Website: macys
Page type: cart
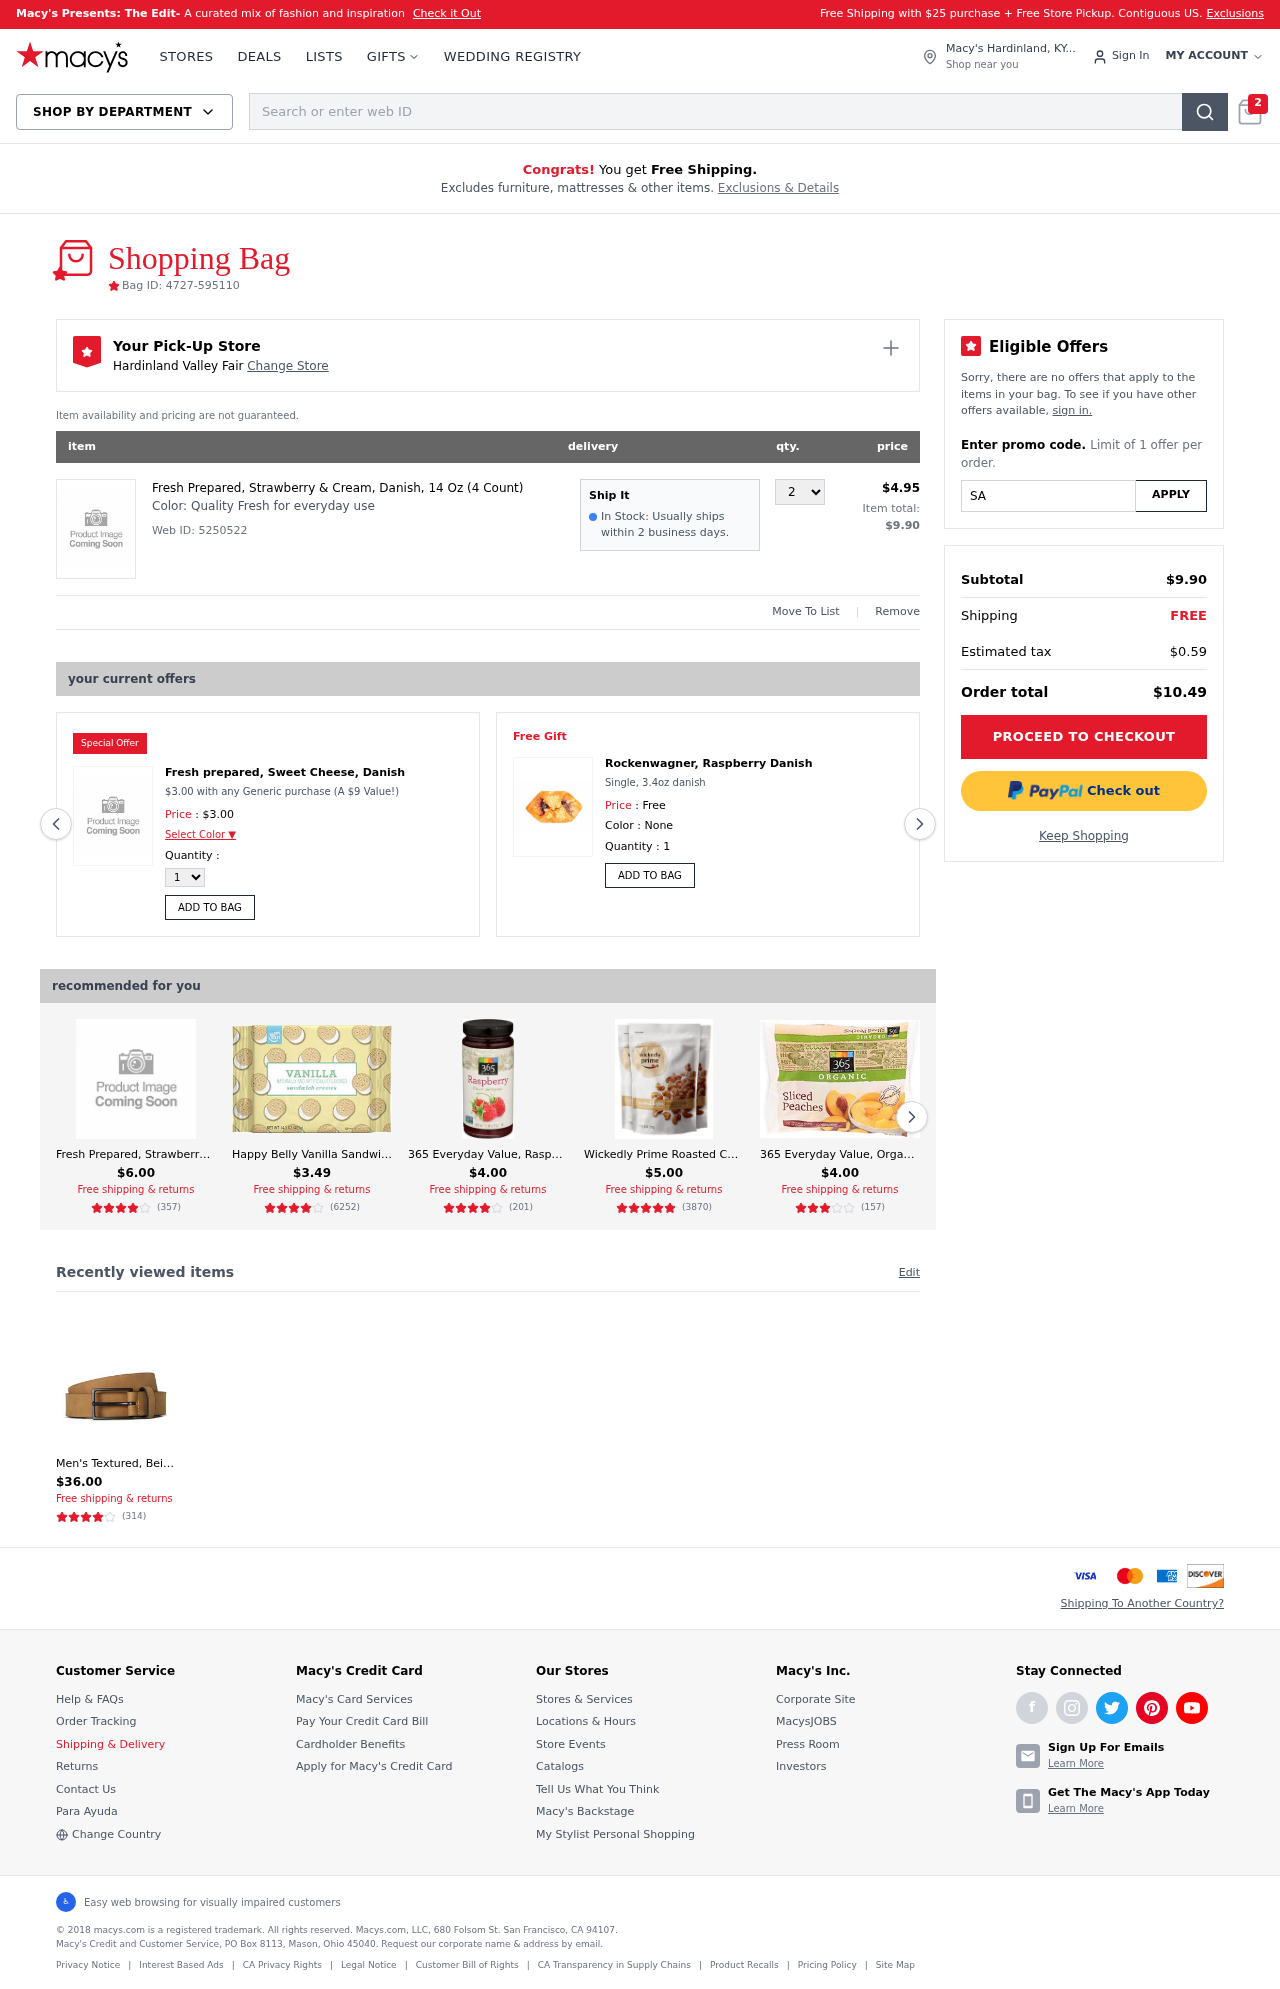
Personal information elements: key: PII_CITY
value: Hardinland Valley Fair Change Store
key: PII_CITY_STATE
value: Hardinland, KY
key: PII_PROMO_CODE
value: SAVE72
Product elements: key: PRODUCT1_DESC
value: Quality Fresh for everyday use
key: PRODUCT1_NAME
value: Fresh Prepared, Strawberry & Cream, Danish, 14 Oz (4 Count)
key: PRODUCT1_PRICE
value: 4.95
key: PRODUCT1_QUANTITY
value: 2
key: PRODUCT2_NAME
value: Fresh prepared, Sweet Cheese, Danish
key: PRODUCT2_PRICE
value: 3
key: PRODUCT3_DESC
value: Single, 3.4oz danish
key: PRODUCT3_NAME
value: Rockenwagner, Raspberry Danish
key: PRODUCT4_NAME
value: Fresh Prepared, Strawberry & Cream, Danish
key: PRODUCT4_NUM_RATINGS
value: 357
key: PRODUCT4_PRICE
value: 6
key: PRODUCT4_RATING
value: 3.7
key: PRODUCT5_NAME
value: Happy Belly Vanilla Sandwich Cremes
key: PRODUCT5_NUM_RATINGS
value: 6252
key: PRODUCT5_PRICE
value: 3.49
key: PRODUCT5_RATING
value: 3.7
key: PRODUCT6_NAME
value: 365 Everyday Value, Raspberry Fruit Spread, 10 oz
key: PRODUCT6_NUM_RATINGS
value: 201
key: PRODUCT6_PRICE
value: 4
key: PRODUCT6_RATING
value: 4.4
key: PRODUCT7_NAME
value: Wickedly Prime Roasted Cashews, Coconut Toffee, 8 Ounce (Pack of 3)
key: PRODUCT7_NUM_RATINGS
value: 3870
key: PRODUCT7_PRICE
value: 5
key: PRODUCT7_RATING
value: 4.7
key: PRODUCT8_NAME
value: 365 Everyday Value, Organic Sliced Peaches, 10 oz, (Frozen)
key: PRODUCT8_NUM_RATINGS
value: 157
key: PRODUCT8_PRICE
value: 4
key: PRODUCT8_RATING
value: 3.4
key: PRODUCT9_NAME
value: Men's Textured, Beige (Taupe) tal-lt
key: PRODUCT9_NUM_RATINGS
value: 314
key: PRODUCT9_PRICE
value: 36
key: PRODUCT9_RATING
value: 4
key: PRODUCT2_DESC
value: $3.00 with any Generic purchase (A $9 Value!)
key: PRODUCT1_WEB_ID
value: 5250522
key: PRODUCT1_TOTAL
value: $9.90
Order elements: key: ORDER_NUM_ITEMS
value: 2
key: ORDER_ID
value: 4727-595110
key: ORDER_SUBTOTAL
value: $9.90
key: ORDER_TAX
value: $0.59
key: ORDER_TOTAL
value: $10.49
Search elements: key: HEADER_SEARCH
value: Search or enter web ID